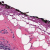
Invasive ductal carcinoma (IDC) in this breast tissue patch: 0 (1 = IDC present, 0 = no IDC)